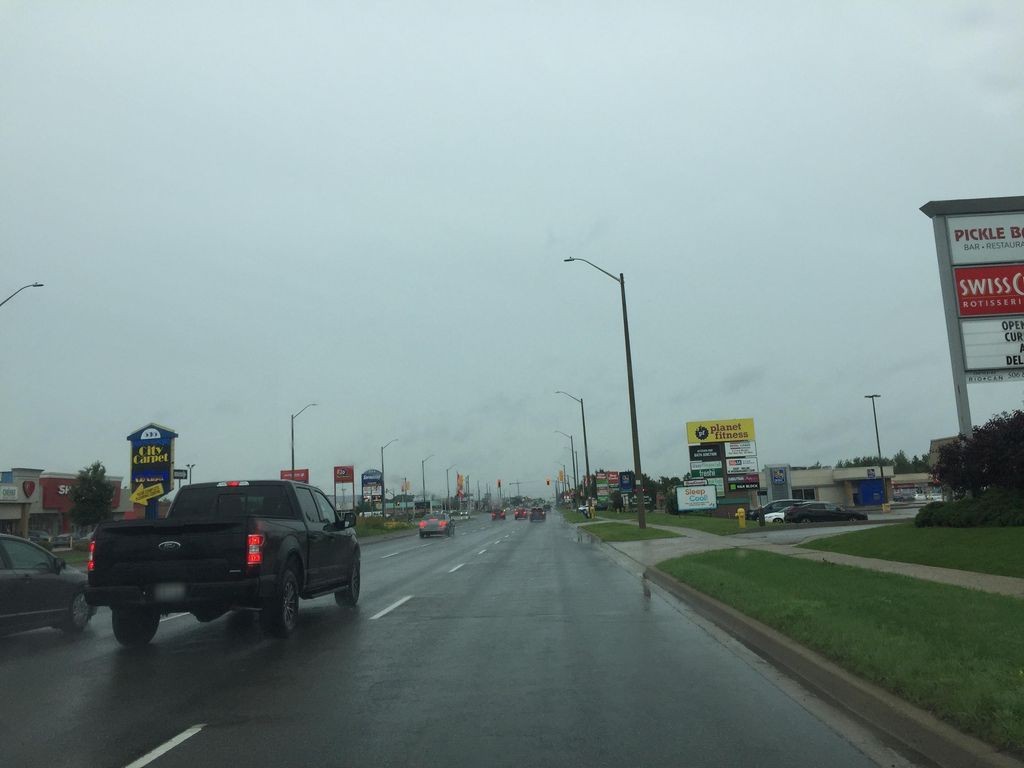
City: kitchener-waterloo